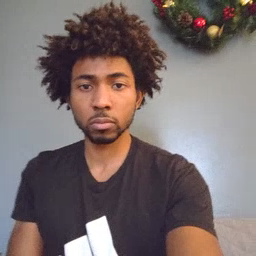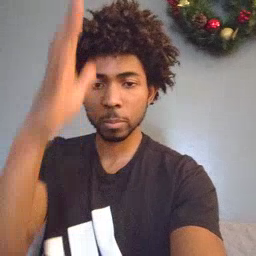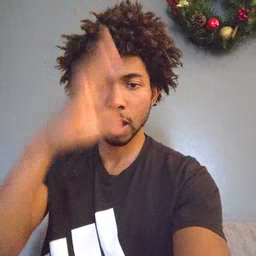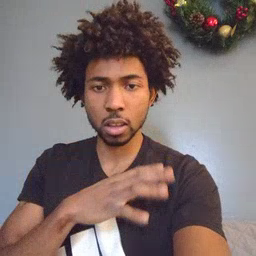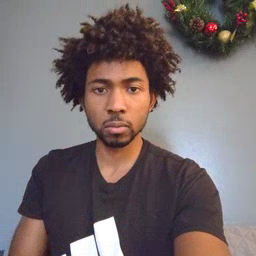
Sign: man